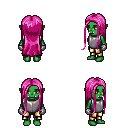
a pixel art fantasy rpg character, female body template, orc, green skin, steel chest armor, gold greaves, pink extra-long hairstyle, metal gloves, four views (front, back, left, right), 2x2 character sprite sheet, small pixel art, hard edges, no anti-aliasing